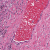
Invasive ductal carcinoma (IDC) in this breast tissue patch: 1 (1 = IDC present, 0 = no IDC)